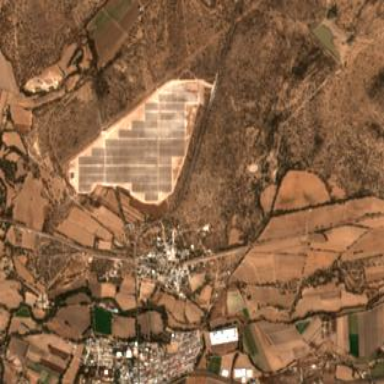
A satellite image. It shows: Solar power plant using photovoltaic technology.